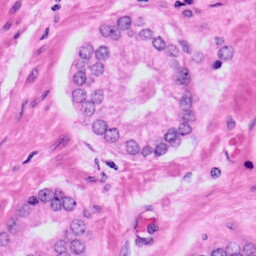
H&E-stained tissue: Prostate